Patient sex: M
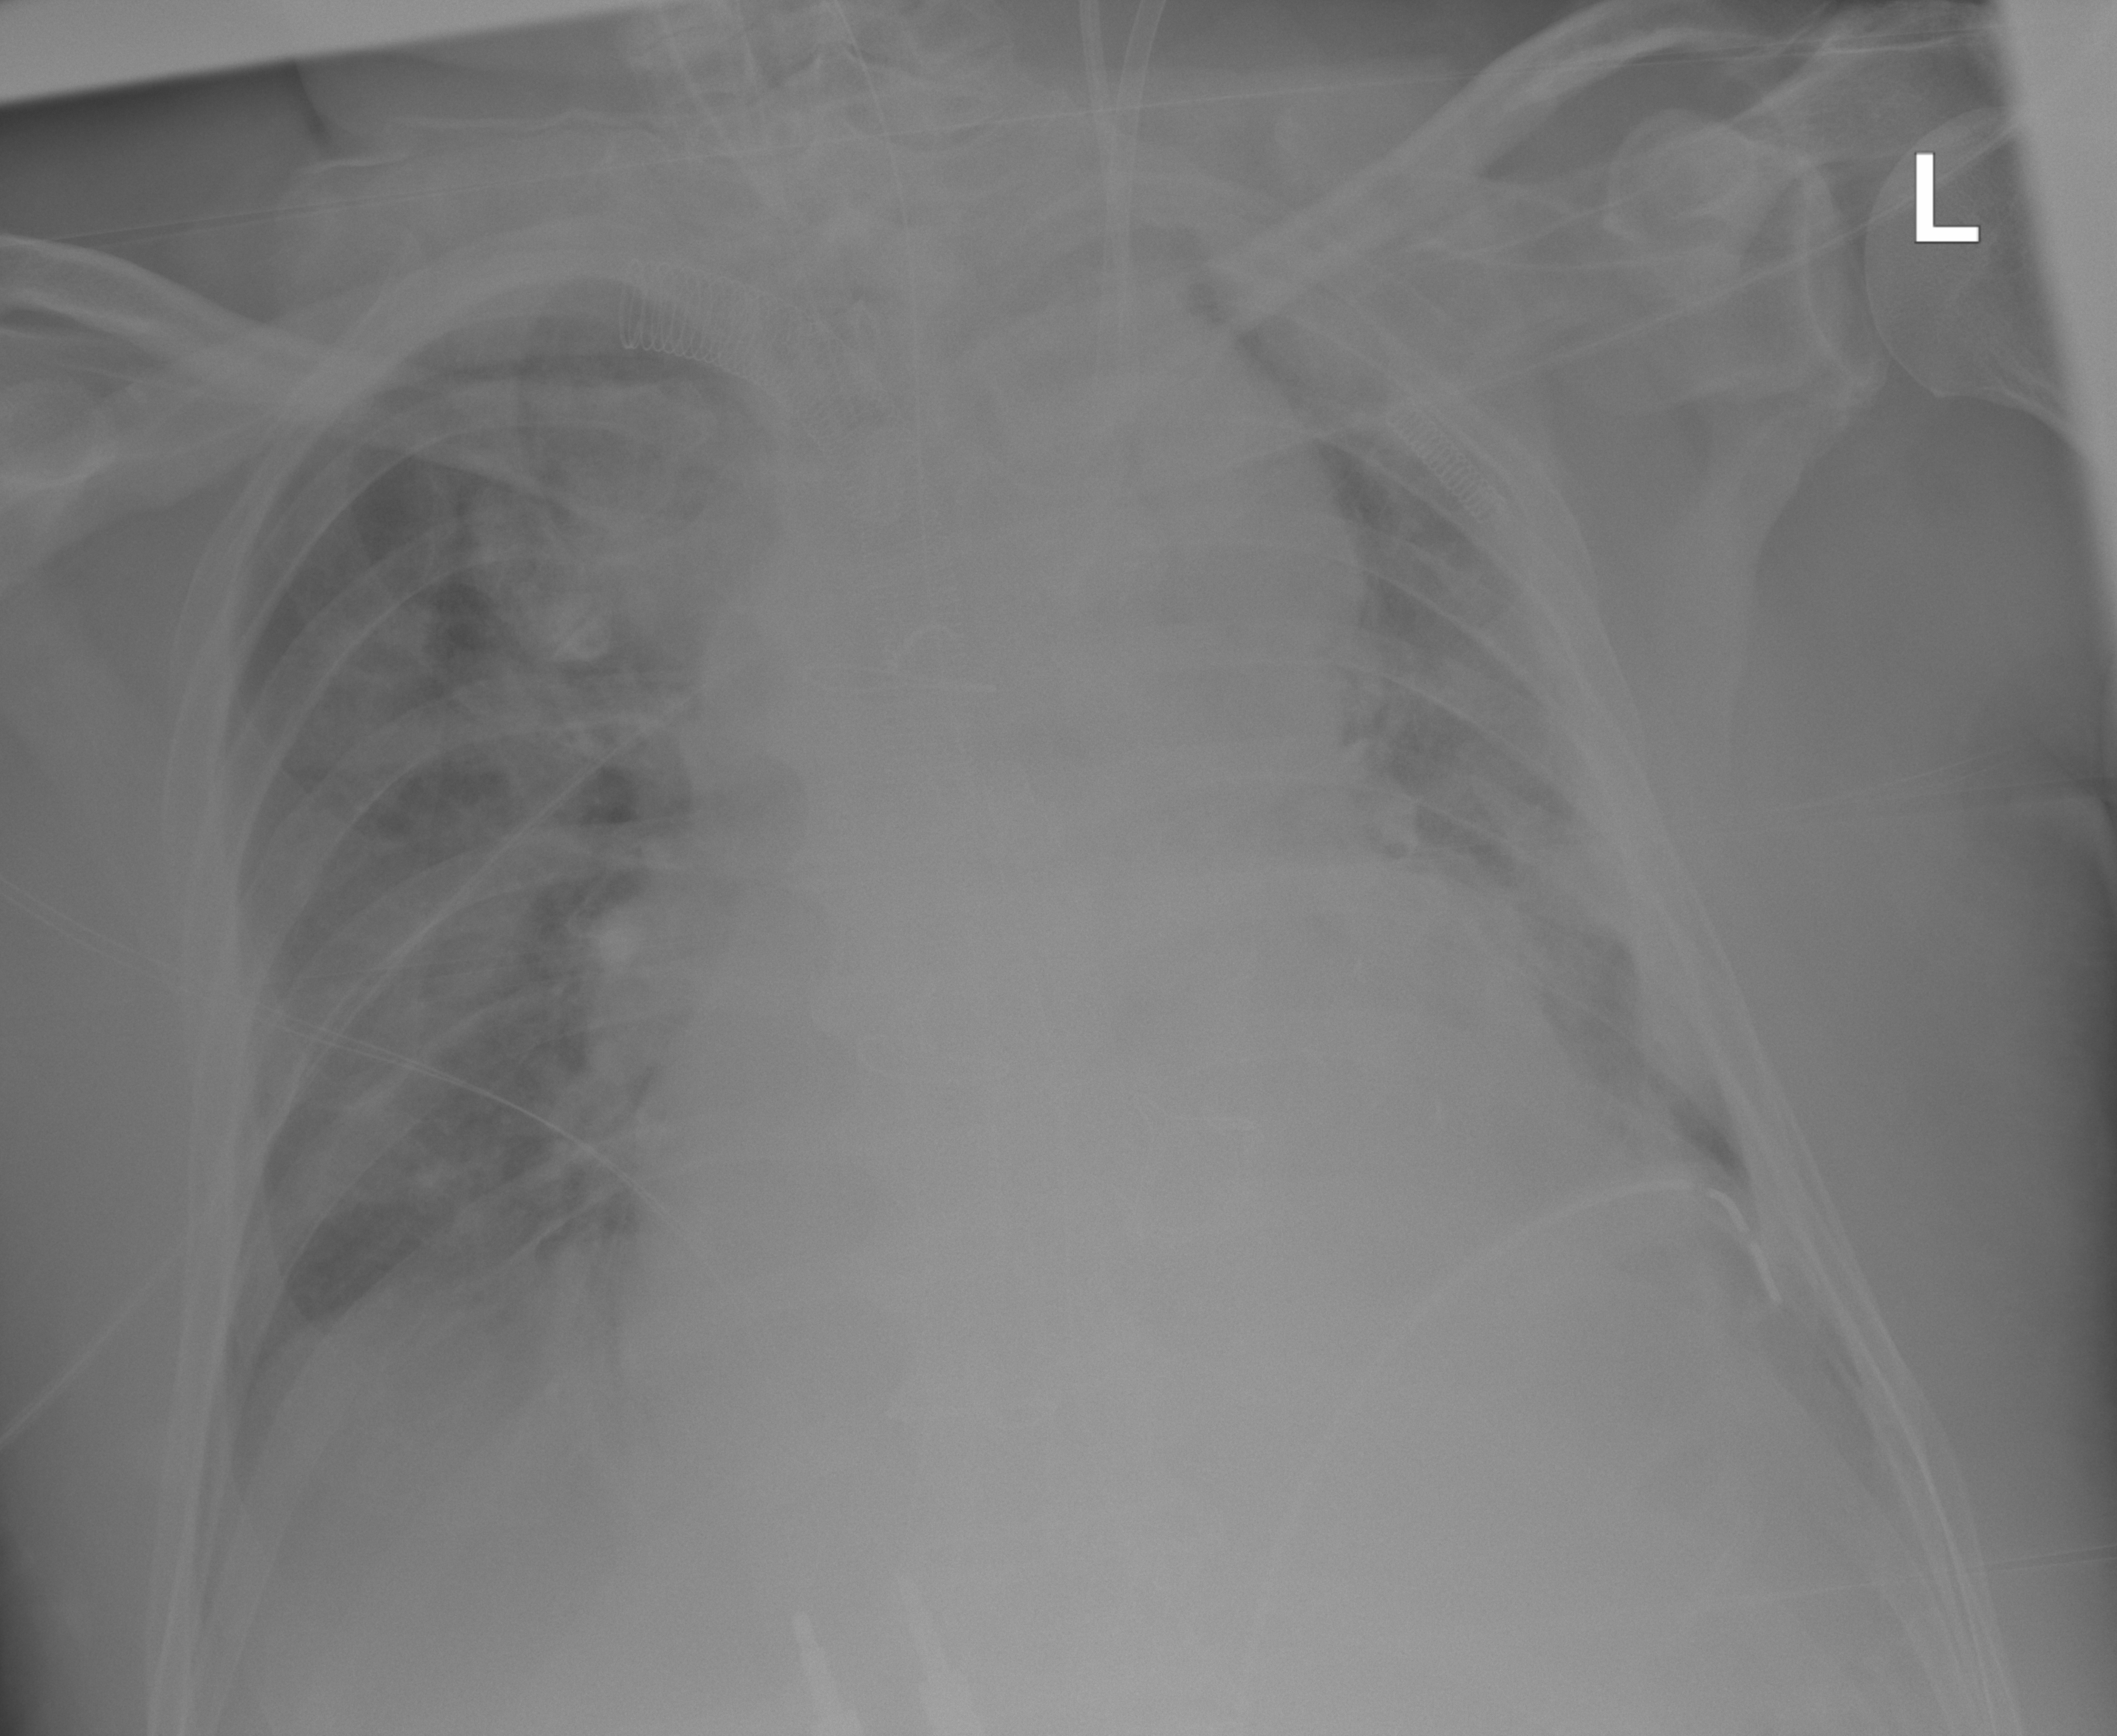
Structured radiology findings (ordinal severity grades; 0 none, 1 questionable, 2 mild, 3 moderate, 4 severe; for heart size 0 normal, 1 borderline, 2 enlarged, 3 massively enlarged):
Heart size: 2
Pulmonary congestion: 2
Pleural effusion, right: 2
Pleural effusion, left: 2
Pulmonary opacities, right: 0
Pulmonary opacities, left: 0
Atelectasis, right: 2
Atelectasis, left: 2